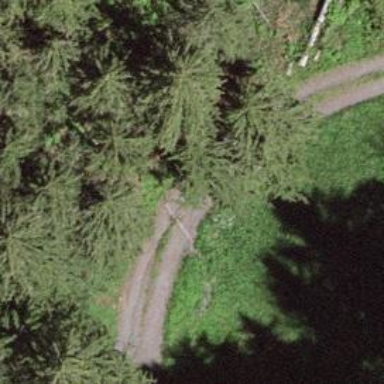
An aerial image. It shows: Track road with grade3 tracktype.